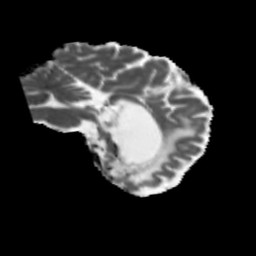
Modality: MD
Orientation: sagittal
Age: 48
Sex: male
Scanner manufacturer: siemens
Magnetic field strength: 3 T
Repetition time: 5.47 s
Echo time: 0.0854 s